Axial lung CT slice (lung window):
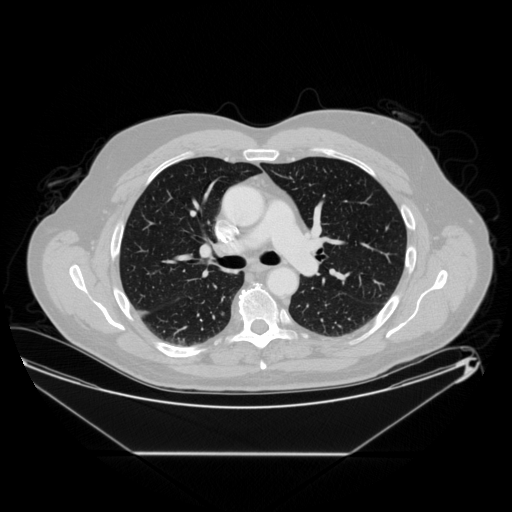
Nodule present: yes
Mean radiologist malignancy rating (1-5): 1